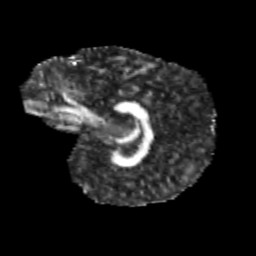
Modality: FA
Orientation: sagittal
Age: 11
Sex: male
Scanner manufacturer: siemens
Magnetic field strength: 3 T
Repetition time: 3.8 s
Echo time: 0.07 s